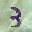
Label: 3